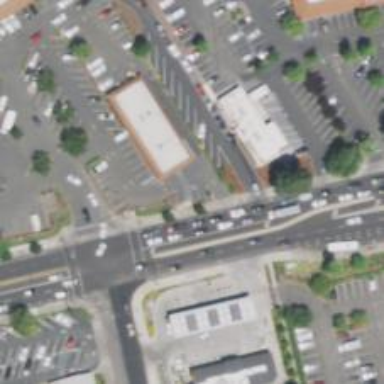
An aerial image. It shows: Parking space is available.